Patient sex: M
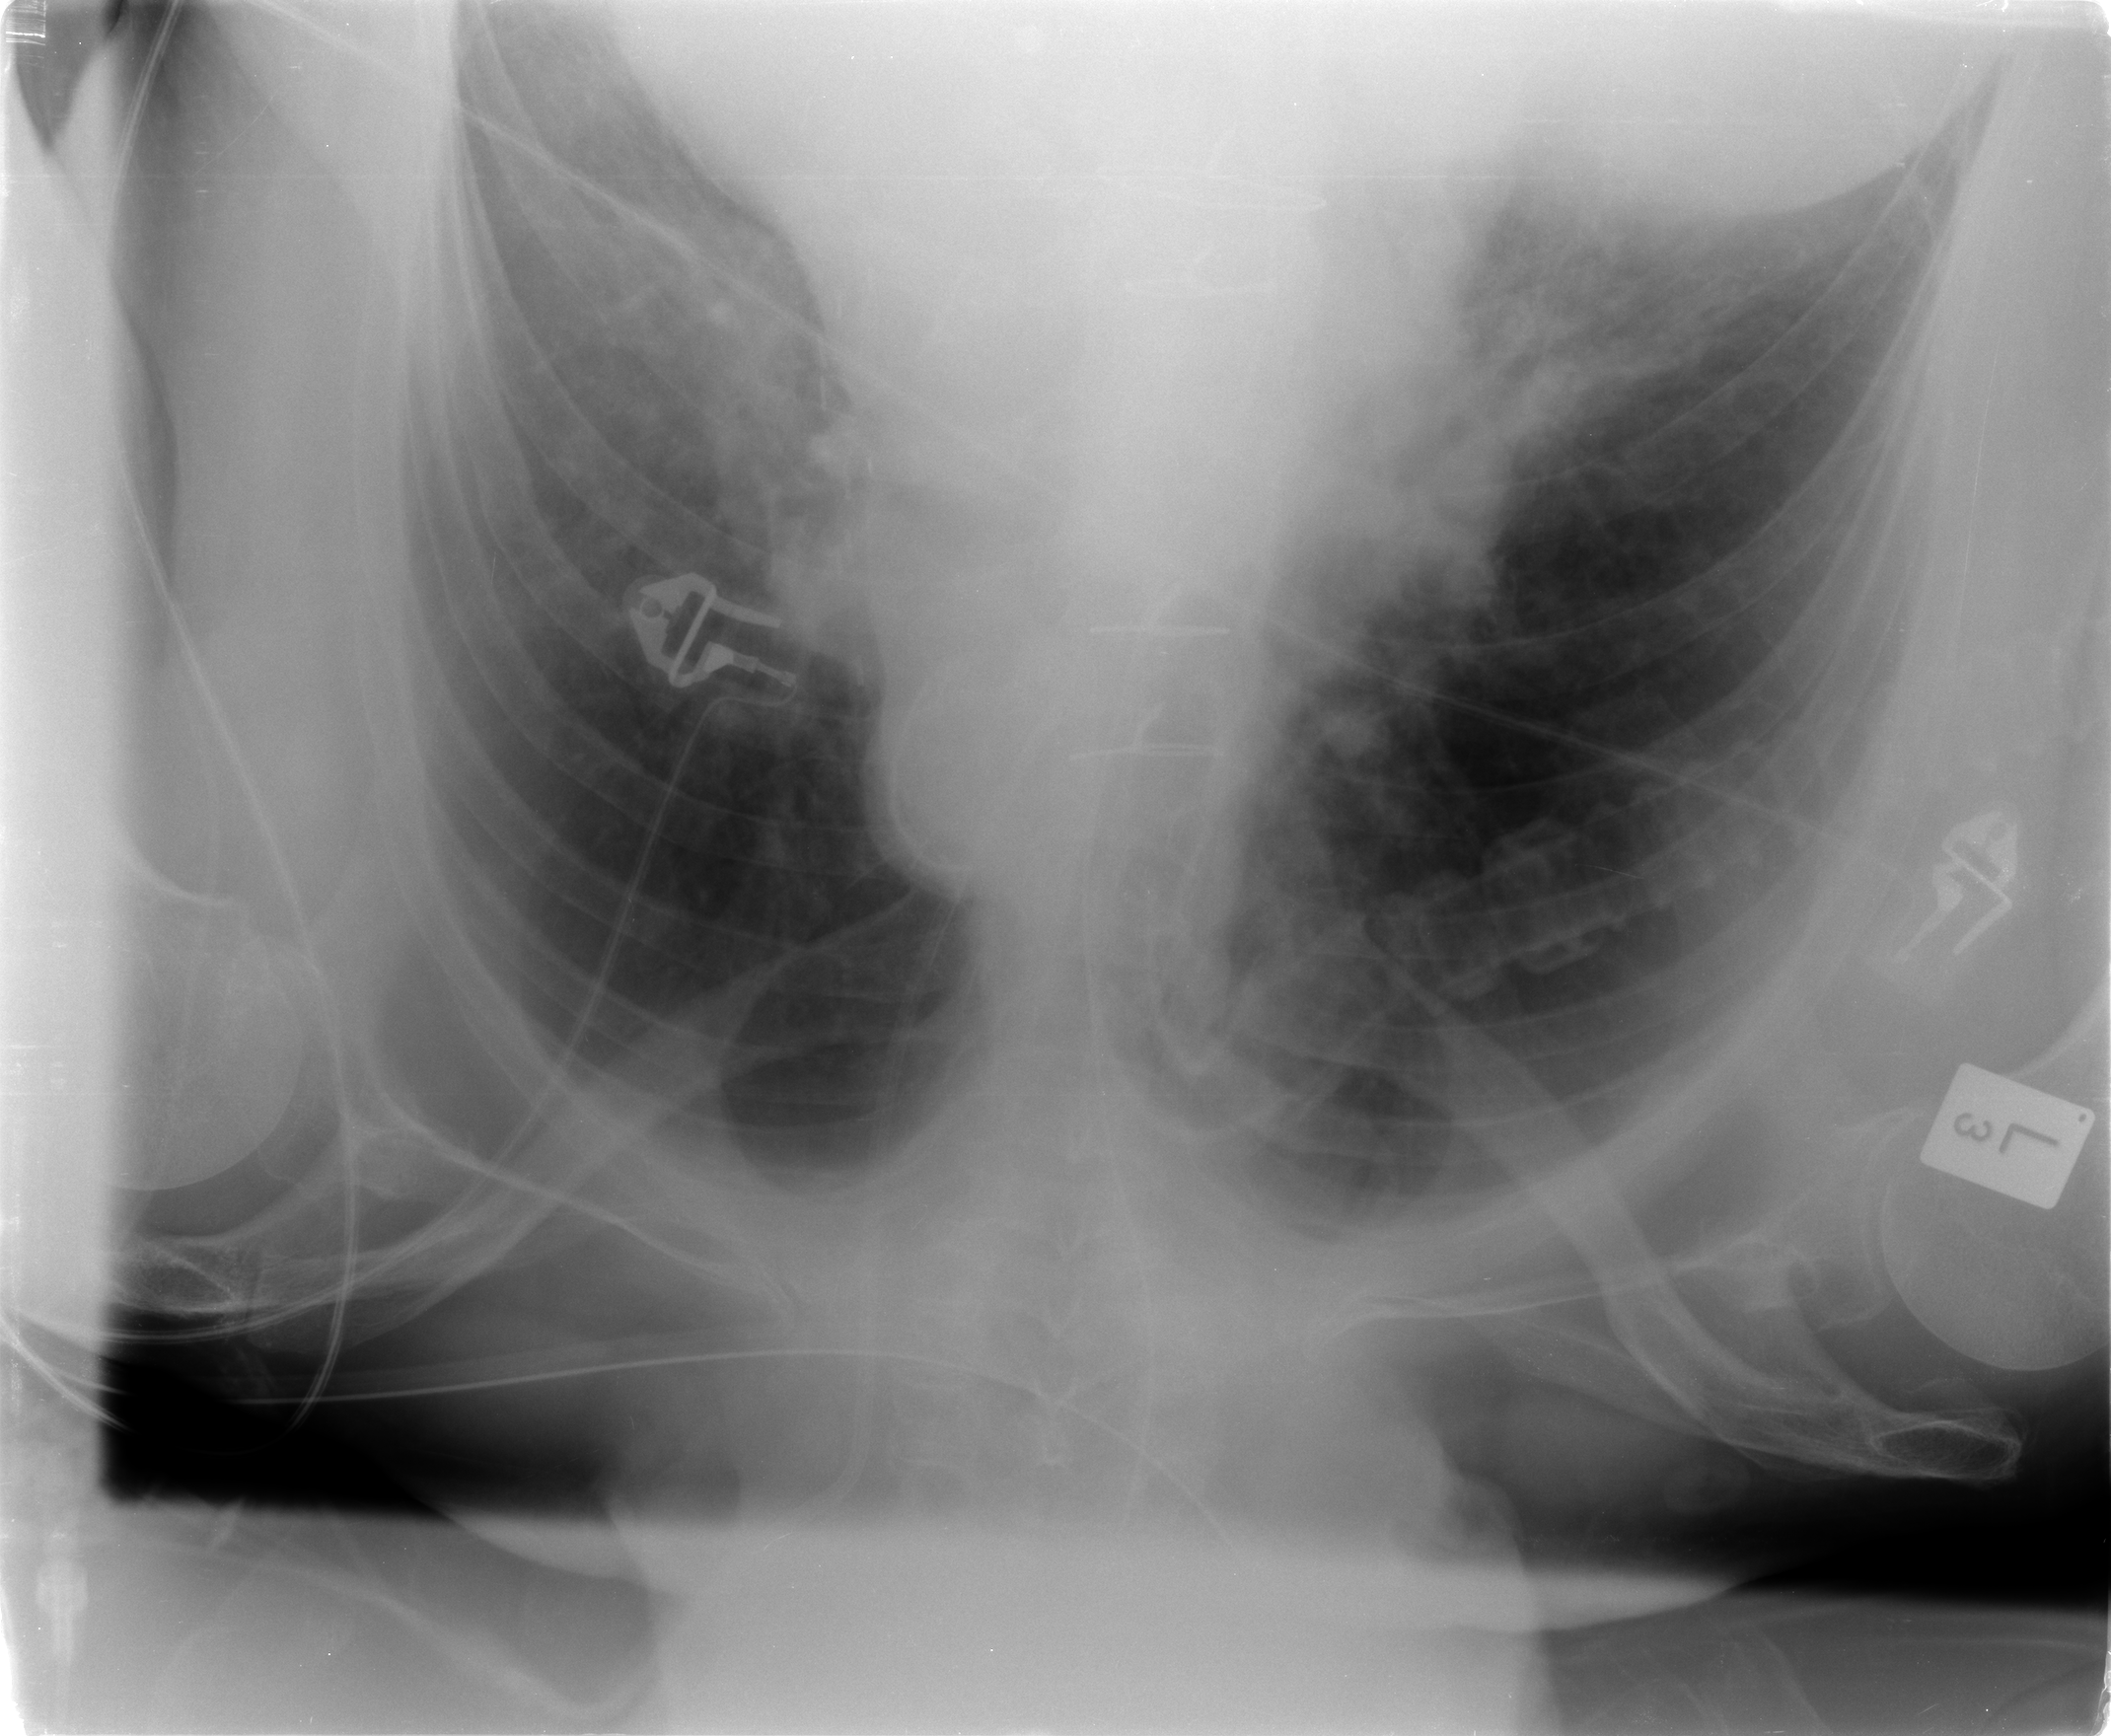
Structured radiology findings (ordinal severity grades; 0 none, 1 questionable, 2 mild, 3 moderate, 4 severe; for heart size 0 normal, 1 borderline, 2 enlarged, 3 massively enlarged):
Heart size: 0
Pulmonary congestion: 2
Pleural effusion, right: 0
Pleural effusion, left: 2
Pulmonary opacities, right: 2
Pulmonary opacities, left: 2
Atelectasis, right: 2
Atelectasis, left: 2